Question: I want to achieve something like this

mainly for Instruction purpose, is there a UITableView method I am unaware of, or there is some sort of trick.
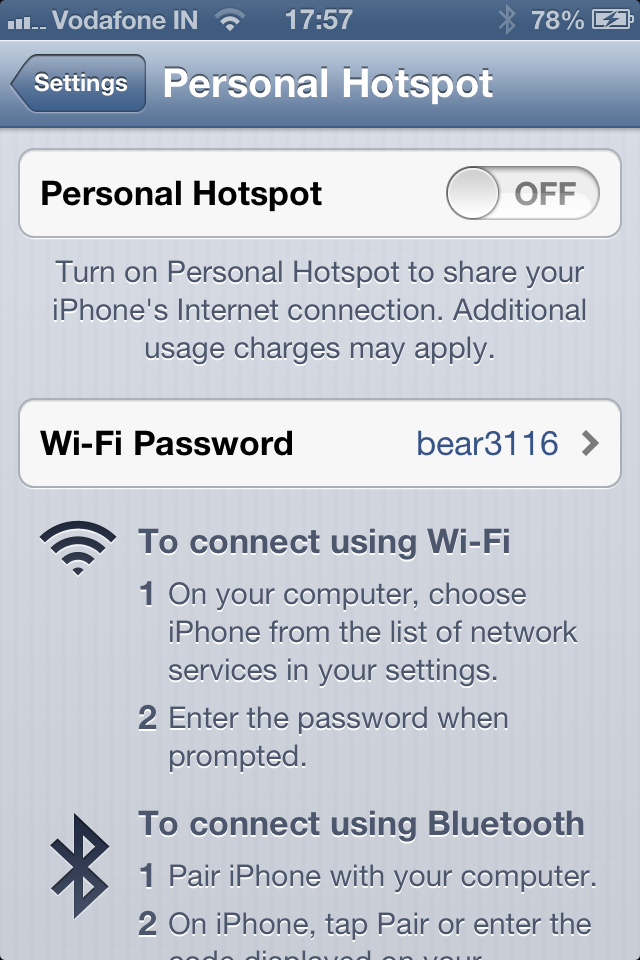
Answer: If you want to make same kind of view (as per above shown image),put a label in the footer of the section,make the background of the label transparent and set its frame according to your choice and add the text which you want to put over there. let me give you a code snippet which might help you.
'''
UILabel *tableFooter = [[UILabel alloc] initWithFrame:footerRect];
tableFooter.textColor = // add color of your choice
tableFooter.backgroundColor = // add color of your choice
tableFooter.opaque = YES;
tableFooter.font = [UIFont boldSystemFontOfSize:15];
tableFooter.text = @" add text of your choice";
self.theTable.tableFooterView = tableFooter;
[tableFooter release];
'''
Put the above code in this method :
'''
- (UIView *) tableView:(UITableView *)tableView viewForFooterInSection:(NSInteger)section
'''